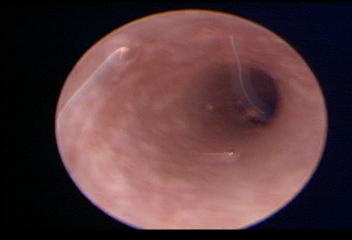
Modality: WLC
Class: Normal mucosa
Bladder cancer association: No